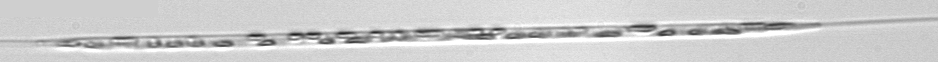
Label: Rhizosolenia